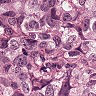
Metastatic tissue present: yes